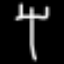
Label: fork